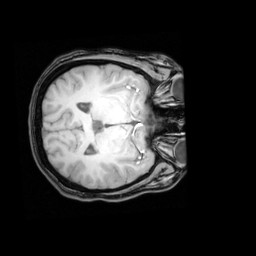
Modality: T1w
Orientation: axial
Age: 23
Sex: female
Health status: healthy
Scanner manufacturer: philips
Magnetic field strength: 3 T
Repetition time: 0.012 s
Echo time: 0.0037 s